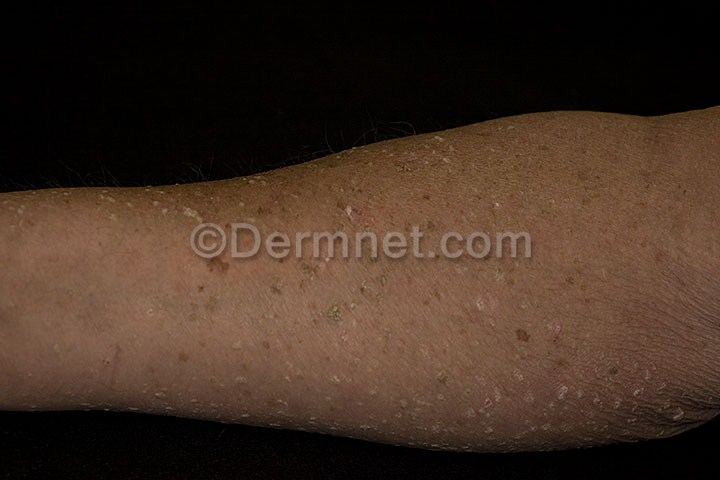
Disease: Warts Molluscum and other Viral Infections